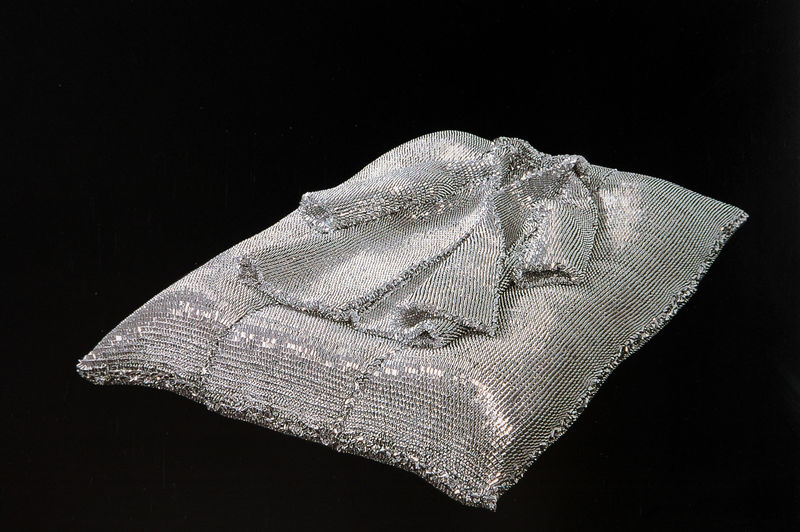
Titel: Queensize Bed With Coat
Künstler: Oliver Herring
Standort: Santa Monica
Institution: Collection of Eileen and Peter Norton
Schlagwörter: kleid, schmuck, mode, silber, mantel, stoff, kind, edelsteine, liegen, kette, baby, kissen, metall, ketten, zeremonie, anmut, geburt, kettenhemd, mäntelchen, pailletten, taufkissen, taufkleid